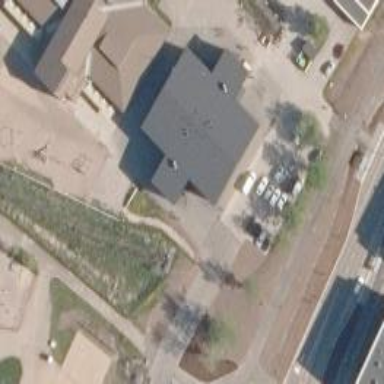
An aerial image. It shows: School building with gabled roof.